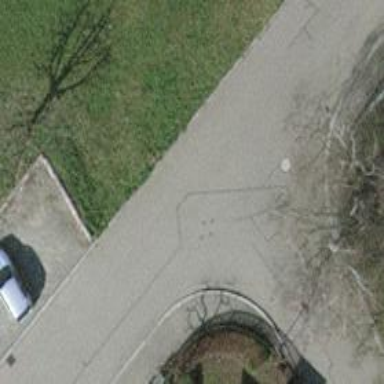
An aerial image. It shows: Paved residential road.